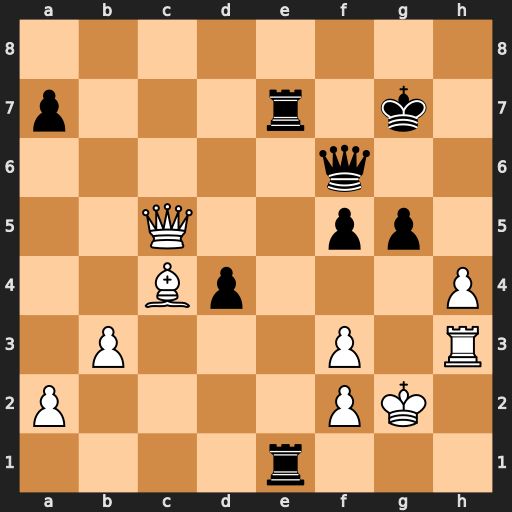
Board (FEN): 8/p3r1k1/5q2/2Q2pp1/2Bp3P/1P3P1R/P4PK1/4r3
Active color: w
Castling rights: -
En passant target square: -
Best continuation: hxg5 Qxg5+ Rg3